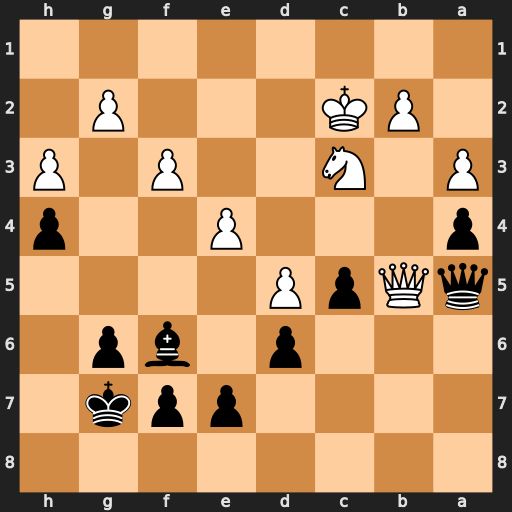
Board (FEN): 8/4ppk1/3p1bp1/qQpP4/p3P2p/P1N2P1P/1PK3P1/8
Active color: b
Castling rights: -
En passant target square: -
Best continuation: Bxc3 Qxa5 Bxa5